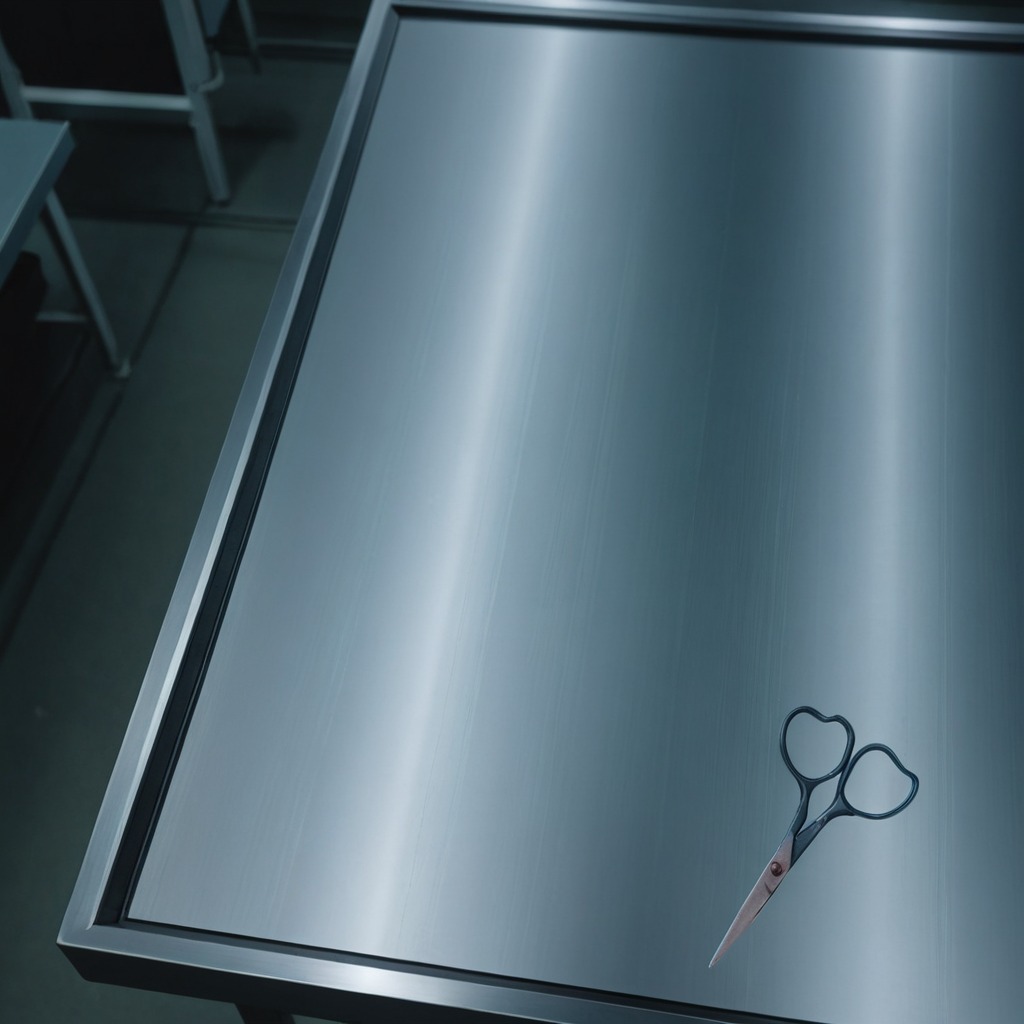
A scissor is lying on the metal table.